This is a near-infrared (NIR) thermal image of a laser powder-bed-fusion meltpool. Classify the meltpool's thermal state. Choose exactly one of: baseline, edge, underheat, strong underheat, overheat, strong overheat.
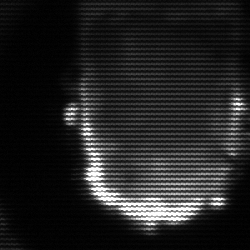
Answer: baseline